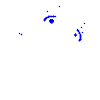
Particle: electron